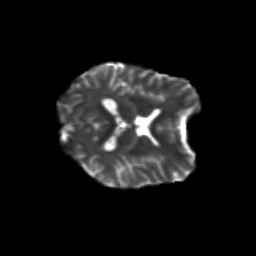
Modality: T2w
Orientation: axial
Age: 26
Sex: female
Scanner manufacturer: siemens
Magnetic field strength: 3 T
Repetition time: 3.5 s
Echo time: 0.104 s